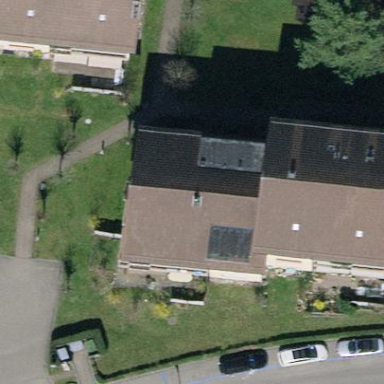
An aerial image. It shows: Gabled roof apartment building with tile roofing.